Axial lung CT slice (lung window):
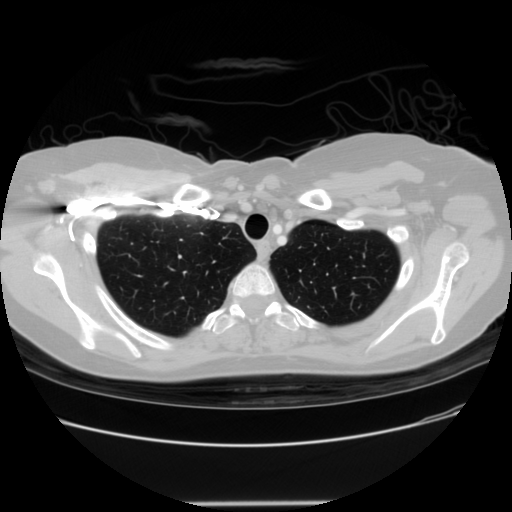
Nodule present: no